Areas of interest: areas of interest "Golf Course"
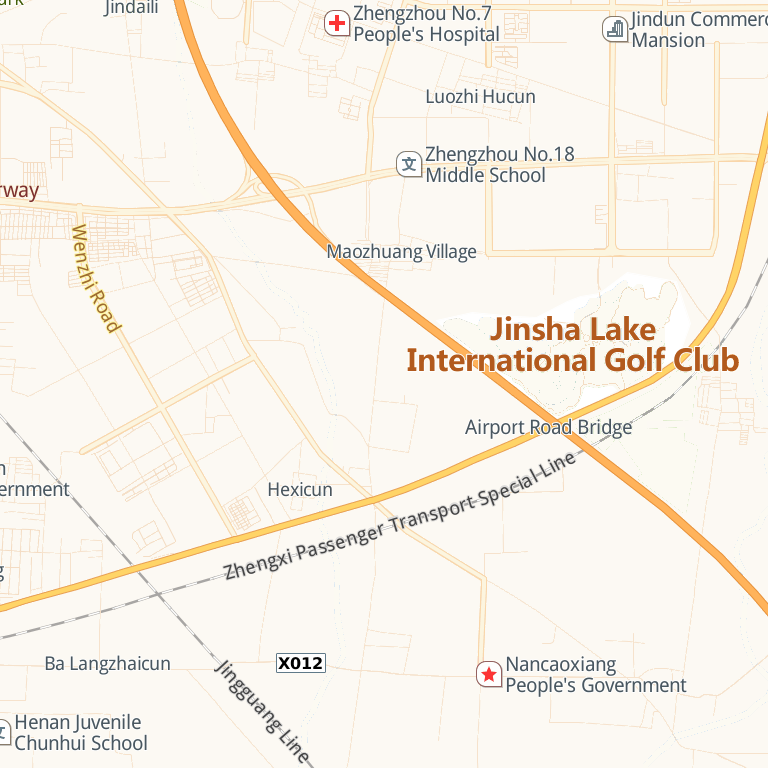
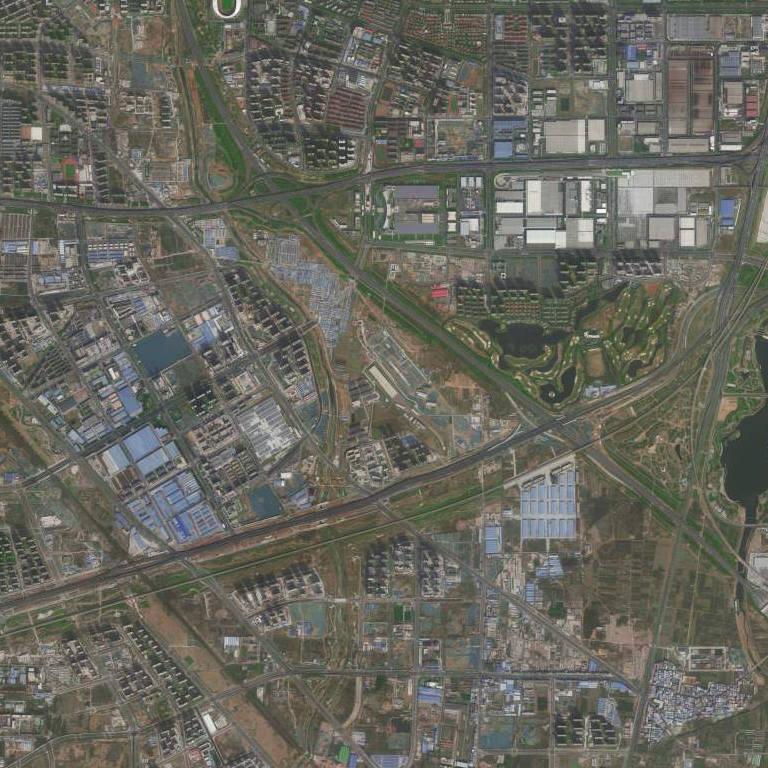